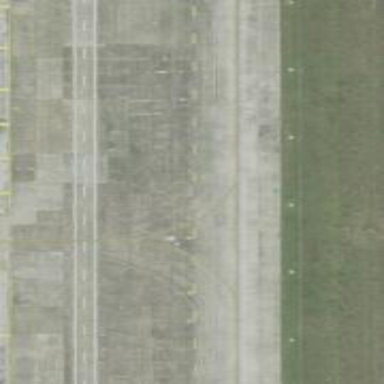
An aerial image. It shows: Image of taxiway at airport.